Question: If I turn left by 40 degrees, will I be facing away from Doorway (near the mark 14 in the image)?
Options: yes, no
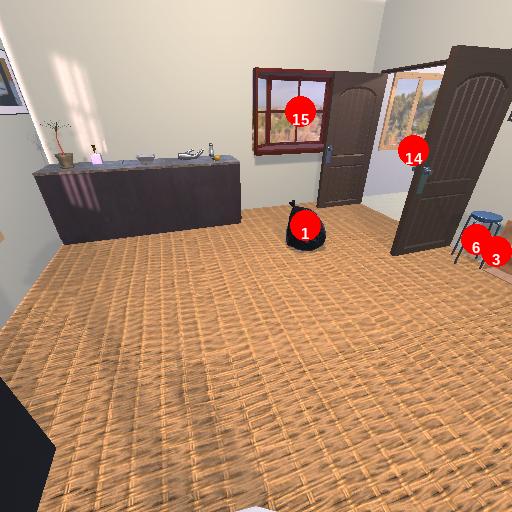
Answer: yes